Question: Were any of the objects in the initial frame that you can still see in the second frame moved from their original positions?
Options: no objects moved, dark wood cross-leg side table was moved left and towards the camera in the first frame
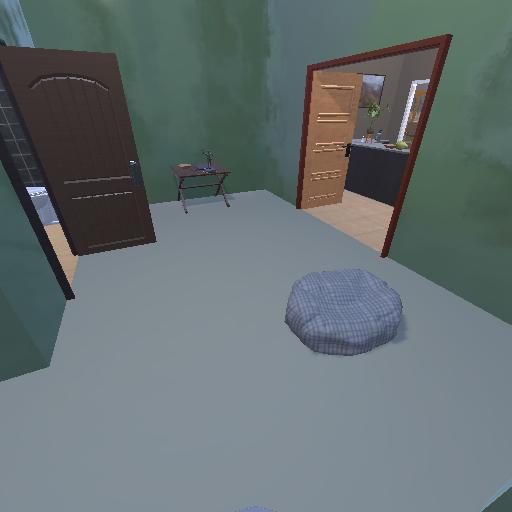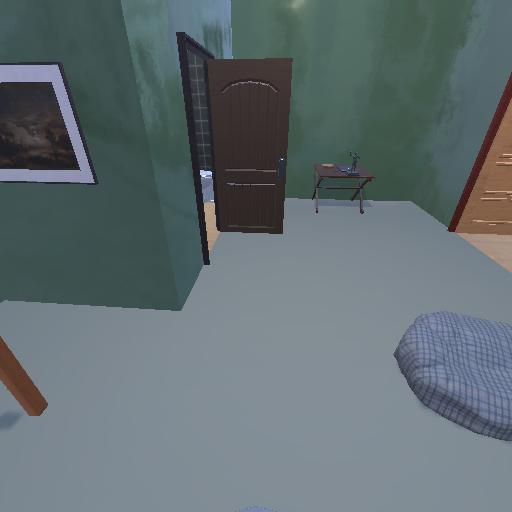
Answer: no objects moved